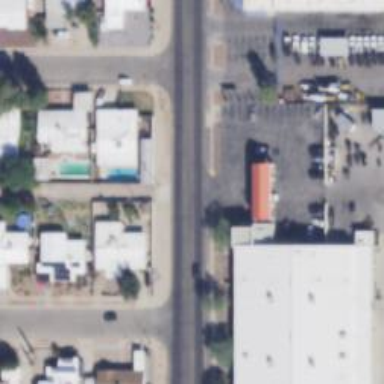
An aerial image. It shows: Alley classified as service road.